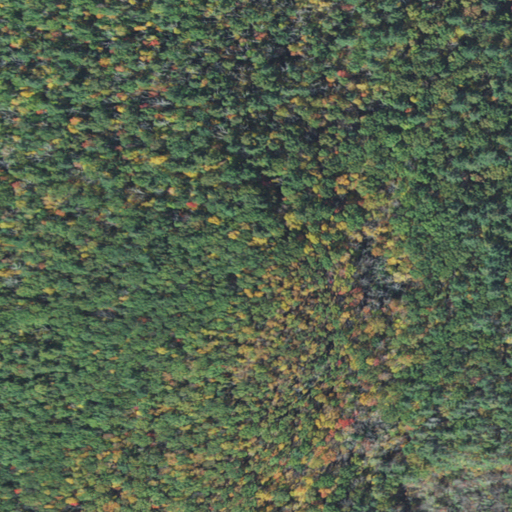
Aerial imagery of mountain in Massachusetts named Rattlesnake Hill containing mixed forest, deciduous forest, and woody wetlands